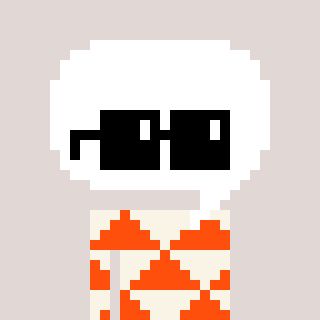
a pixel art character with square black sunglasses, a speech bubble-shaped head and a orange-colored body on a warm background